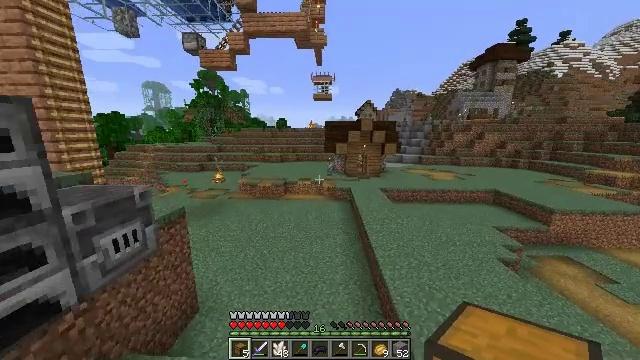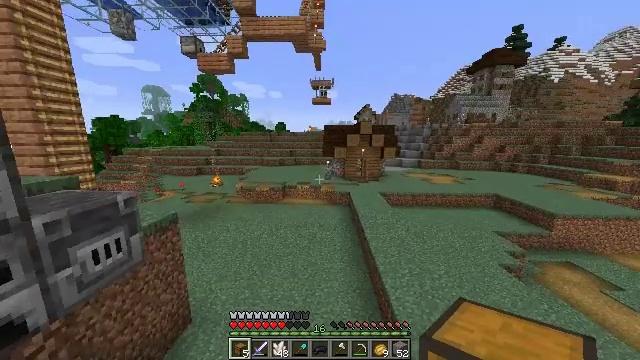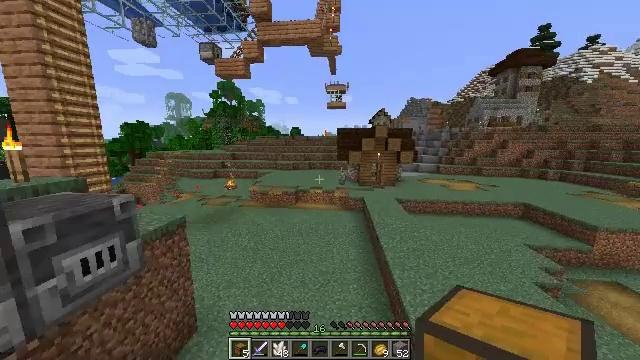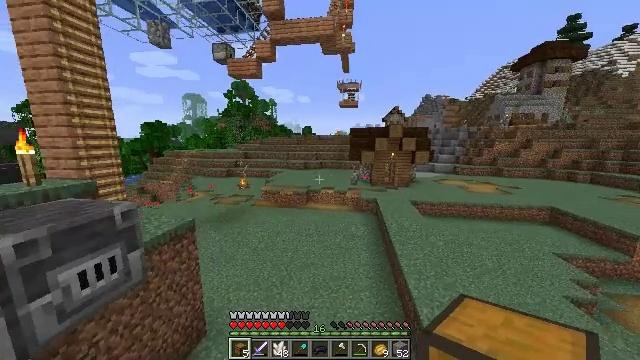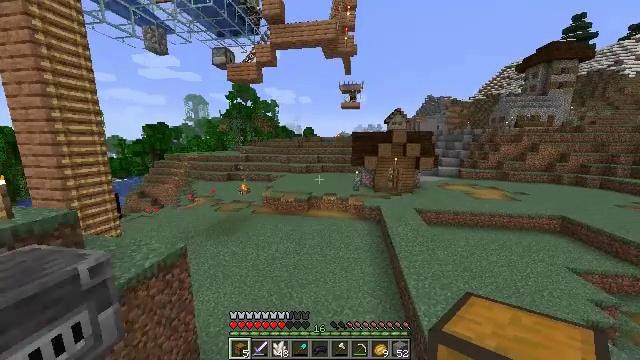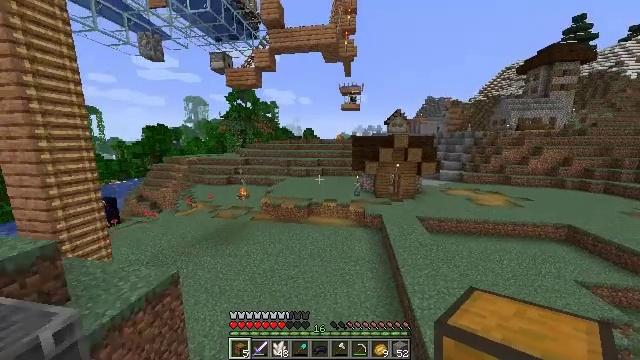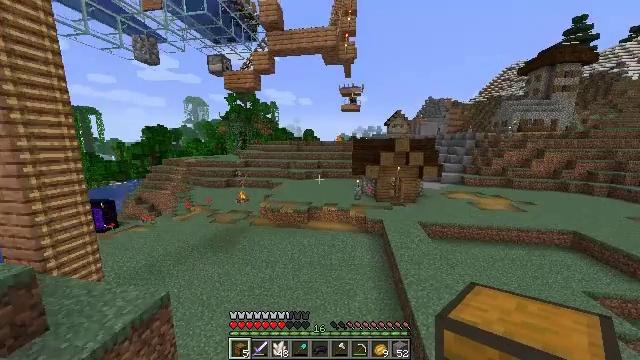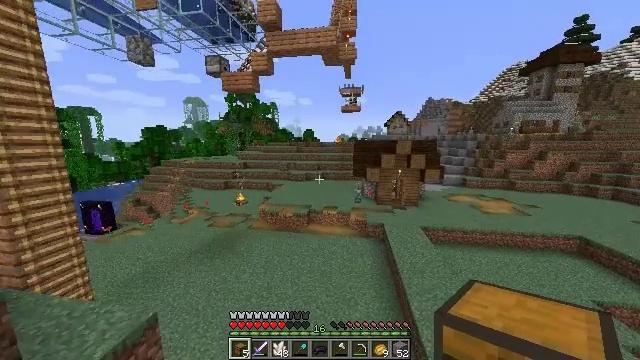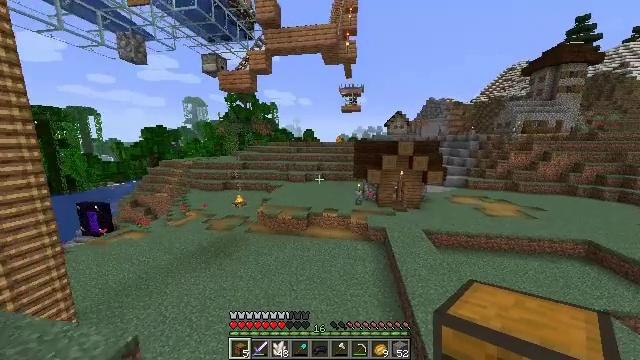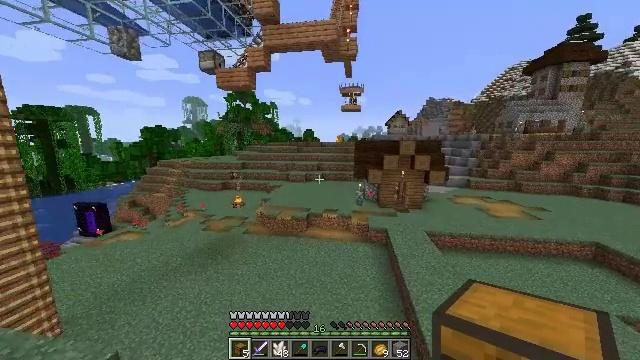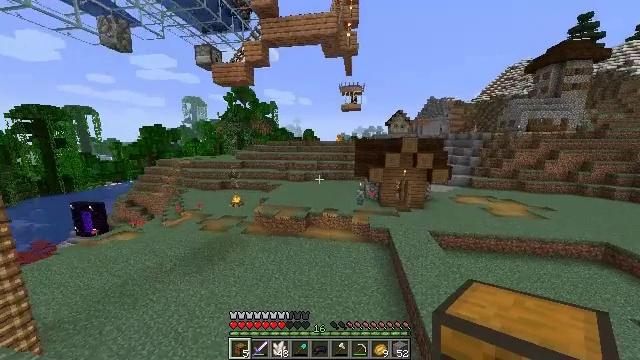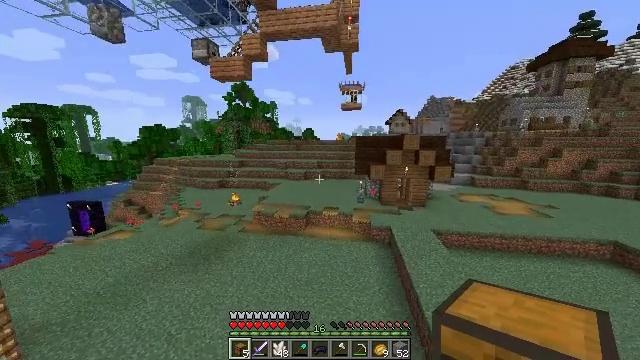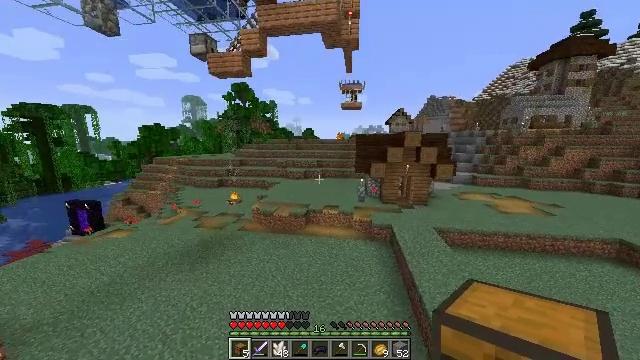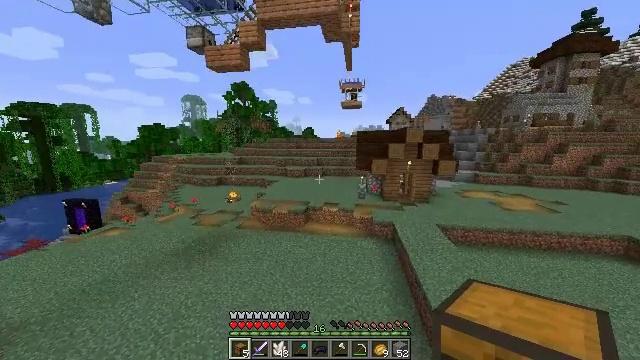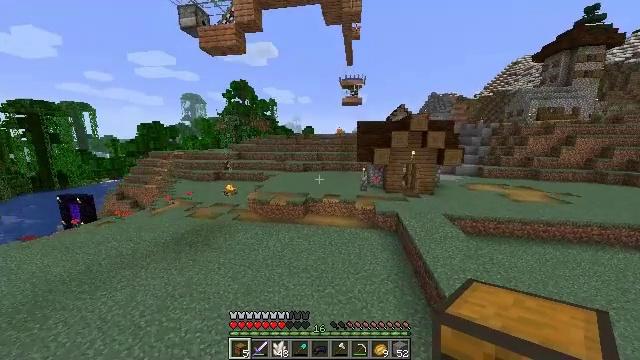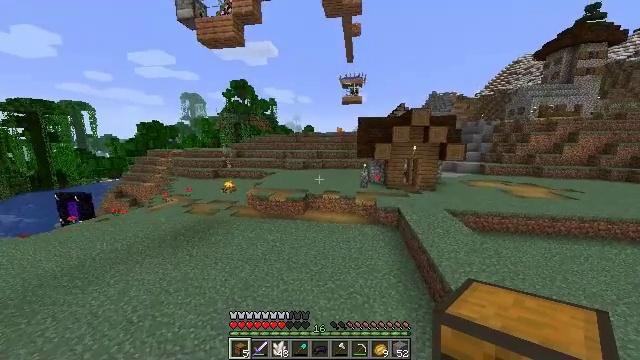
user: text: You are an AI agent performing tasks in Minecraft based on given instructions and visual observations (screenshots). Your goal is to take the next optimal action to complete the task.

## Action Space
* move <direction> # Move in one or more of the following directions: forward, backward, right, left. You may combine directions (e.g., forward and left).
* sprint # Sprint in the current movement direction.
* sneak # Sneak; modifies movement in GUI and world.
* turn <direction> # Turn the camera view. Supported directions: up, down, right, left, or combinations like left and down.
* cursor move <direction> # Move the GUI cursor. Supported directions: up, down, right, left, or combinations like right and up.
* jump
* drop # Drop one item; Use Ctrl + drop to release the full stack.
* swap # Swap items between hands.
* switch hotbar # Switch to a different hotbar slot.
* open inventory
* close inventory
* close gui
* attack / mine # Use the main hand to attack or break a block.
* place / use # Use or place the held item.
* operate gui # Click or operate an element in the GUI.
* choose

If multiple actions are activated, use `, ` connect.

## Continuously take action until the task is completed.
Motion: motion action
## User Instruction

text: Take 5 iron ingots and a chest to craft a hopper.
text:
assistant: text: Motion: move forward
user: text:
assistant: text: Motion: move forward, turn left
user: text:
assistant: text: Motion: move forward, turn left, jump
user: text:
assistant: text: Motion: move forward, jump
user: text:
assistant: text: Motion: move forward, jump
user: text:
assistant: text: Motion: move forward, jump
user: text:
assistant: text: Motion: move forward, jump
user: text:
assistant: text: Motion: move forward, jump
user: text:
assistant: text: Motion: move forward, jump
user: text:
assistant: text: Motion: move forward, jump
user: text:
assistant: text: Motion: move forward, jump
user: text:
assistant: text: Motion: move forward, jump
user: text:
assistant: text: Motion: move forward, jump
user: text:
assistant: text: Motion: move forward, jump
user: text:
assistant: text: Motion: move forward, jump
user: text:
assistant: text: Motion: move forward, sprint, jump
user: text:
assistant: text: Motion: move forward, sprint, jump
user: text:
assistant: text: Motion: move forward, sprint, jump
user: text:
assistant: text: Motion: move forward, jump
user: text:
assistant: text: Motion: move forward, jump
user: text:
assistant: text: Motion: move forward, jump
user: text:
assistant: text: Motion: no_op
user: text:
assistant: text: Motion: no_op
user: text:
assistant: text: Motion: no_op
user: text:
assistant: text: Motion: no_op
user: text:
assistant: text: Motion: no_op
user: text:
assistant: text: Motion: no_op
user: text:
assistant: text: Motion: no_op
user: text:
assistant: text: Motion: no_op
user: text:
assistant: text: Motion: no_op